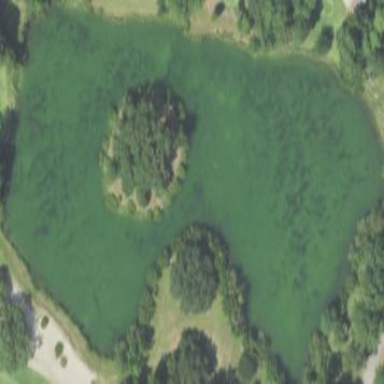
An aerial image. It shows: Water hazard in golf course. The hazard is natural water feature.